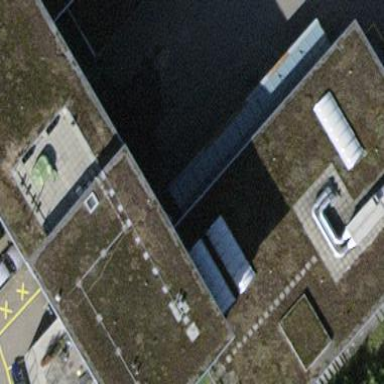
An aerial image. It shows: View of roof of building.